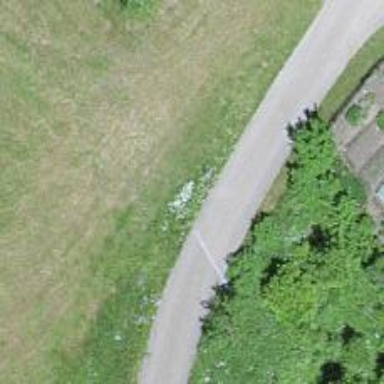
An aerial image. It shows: Service road with grade1 tracktype.